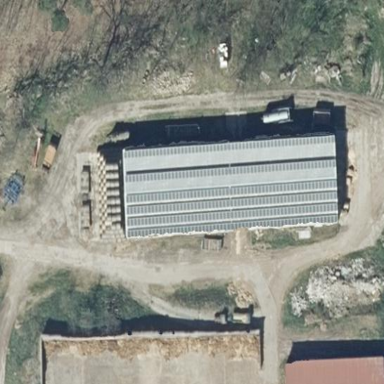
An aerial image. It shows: Gabled roof farm auxiliary building with solar photovoltaic panel generator. The small installation is light gray and oriented along the roof.